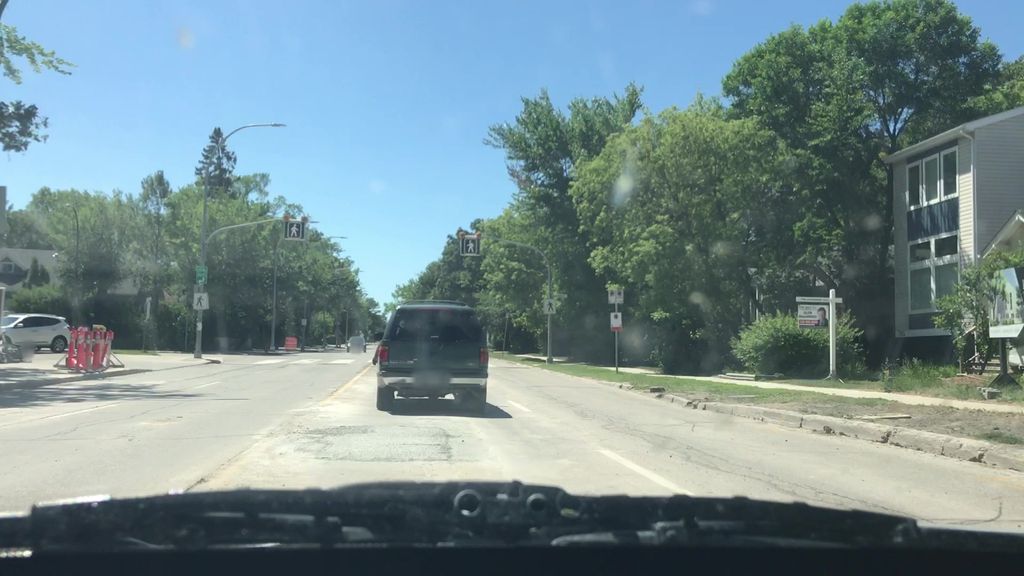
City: winnipeg